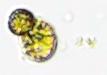
Label: Margalefidinium